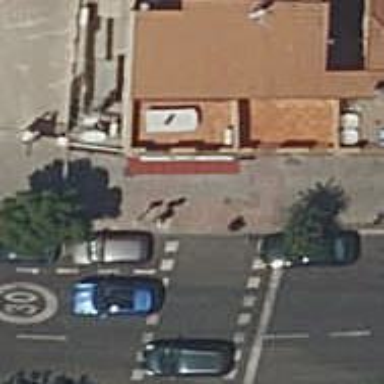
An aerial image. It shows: Fast food establishment.